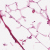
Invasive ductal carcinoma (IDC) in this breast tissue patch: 0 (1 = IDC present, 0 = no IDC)